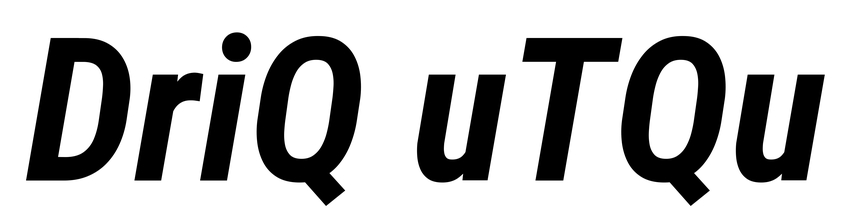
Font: Roboto-Italic_Condensed_Bold_Italic